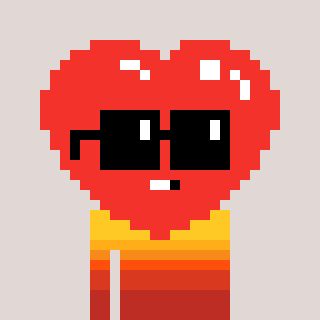
a pixel art character with square black sunglasses, a heart-shaped head and a gold-colored body on a warm background